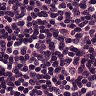
Metastatic tissue present: no